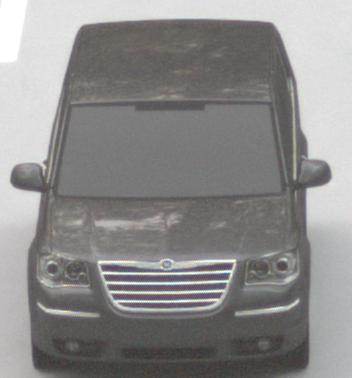
Make: Chrysler
Model: Grand Voyager 3.8
Detailed model: Grand Voyager
Model produced from: 2008/03
Model produced until: 2010/12
Doors: 5
Color: gray
Road condition: dry road
Daytime: sunrise or sunset
Contrast: medium contrast